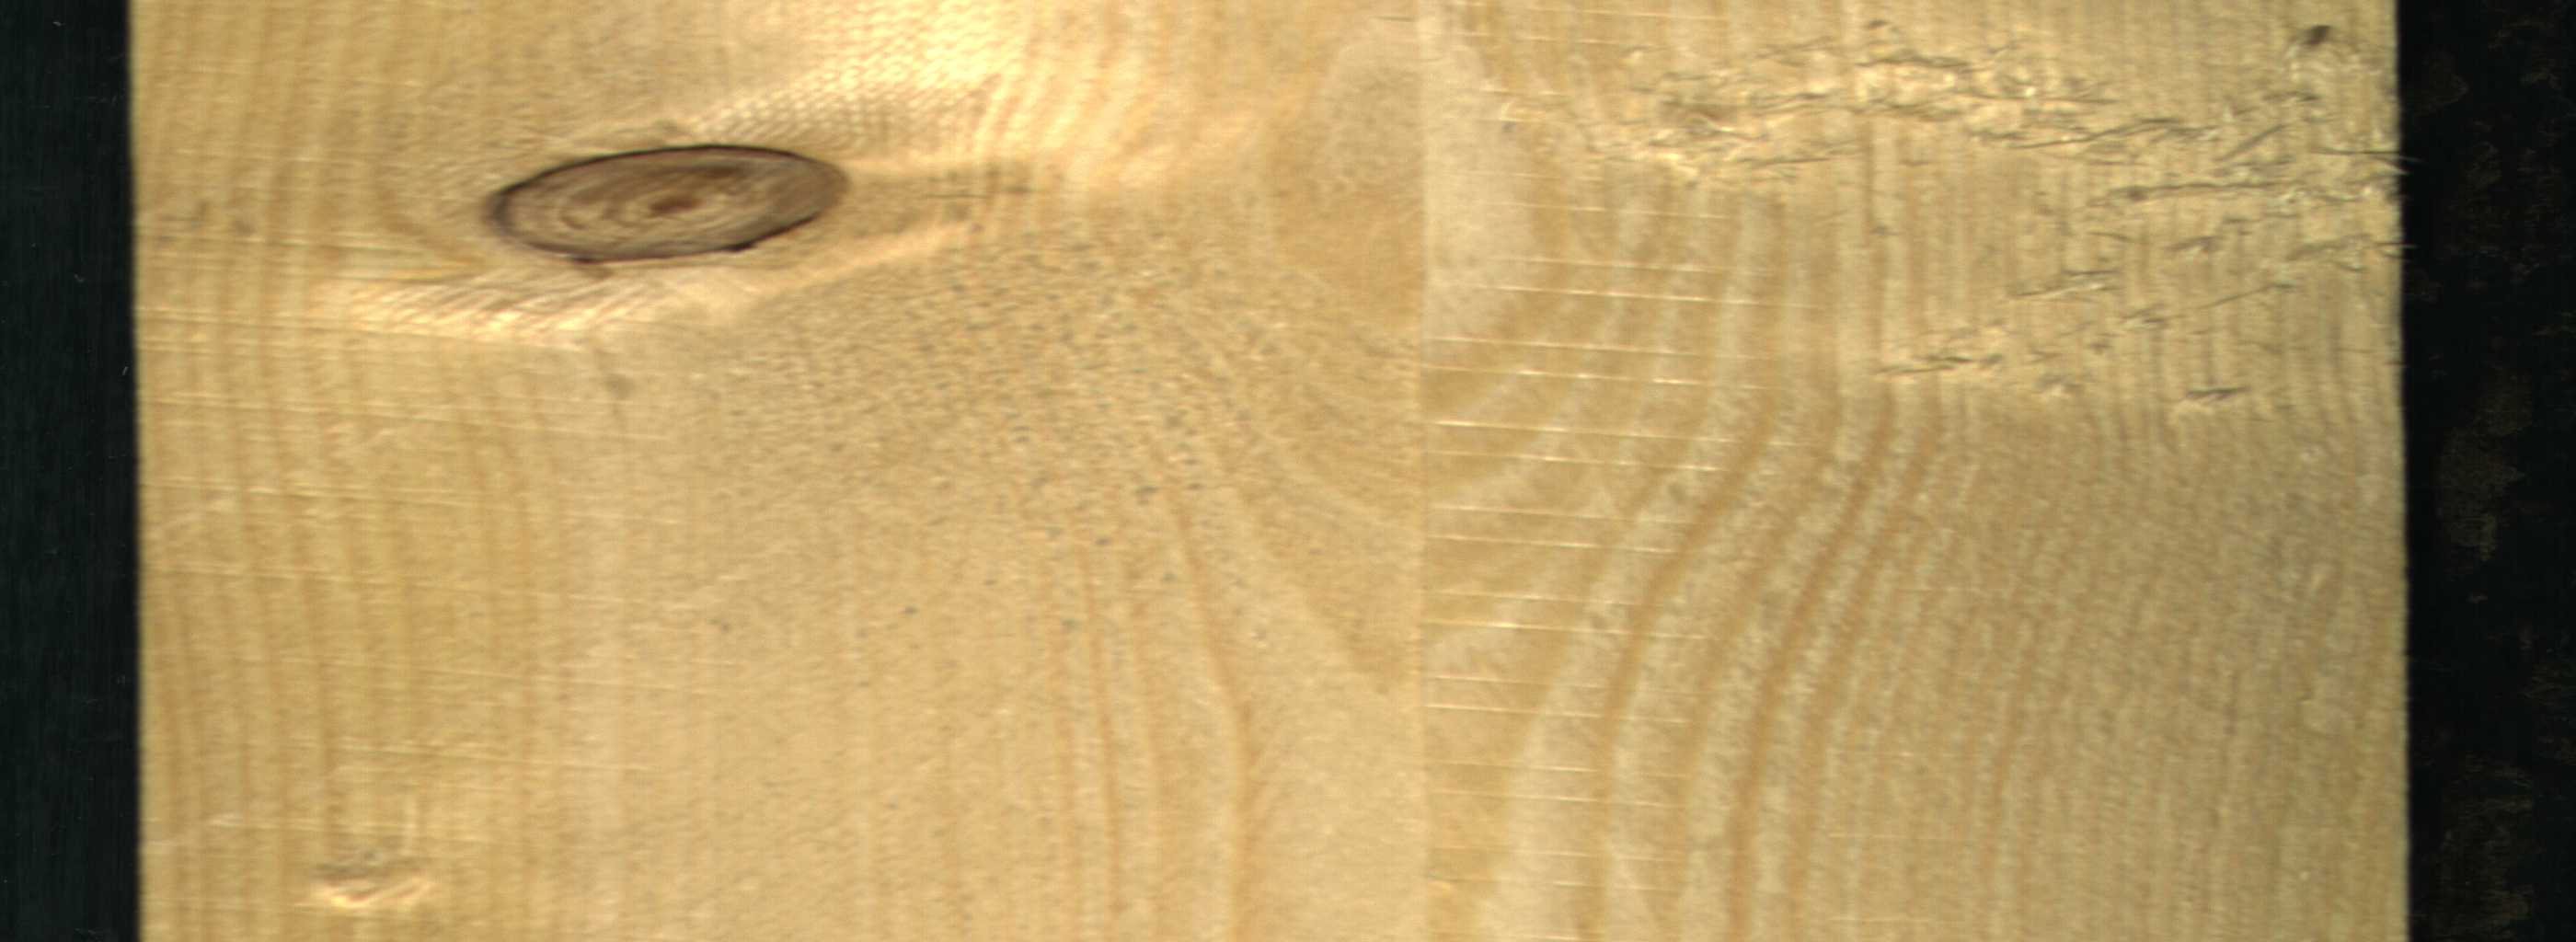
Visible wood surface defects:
Dead_Knot